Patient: sex M, age 52
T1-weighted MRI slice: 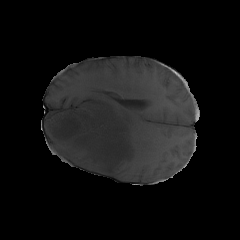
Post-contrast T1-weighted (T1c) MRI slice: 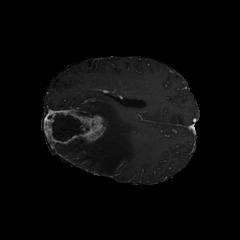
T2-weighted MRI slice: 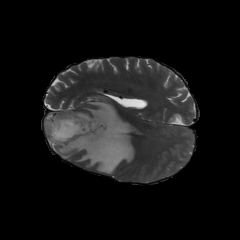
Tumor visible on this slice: yes
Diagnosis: Glioblastoma, IDH-wildtype
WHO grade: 4